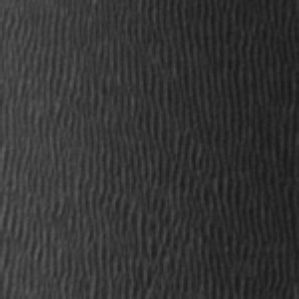
Label: frost